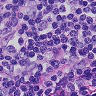
Metastatic tissue present: no